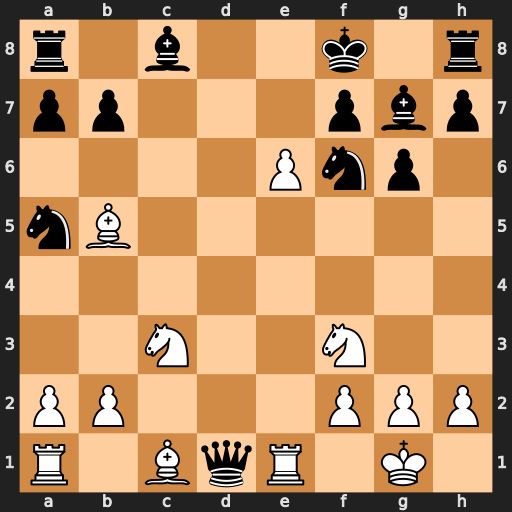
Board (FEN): r1b2k1r/pp3pbp/4Pnp1/nB6/8/2N2N2/PP3PPP/R1BqR1K1
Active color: w
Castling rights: -
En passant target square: -
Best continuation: e7+ Kg8 Rxd1